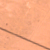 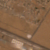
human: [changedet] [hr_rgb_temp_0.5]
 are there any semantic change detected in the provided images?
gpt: A road orthogonal to the old one was built.